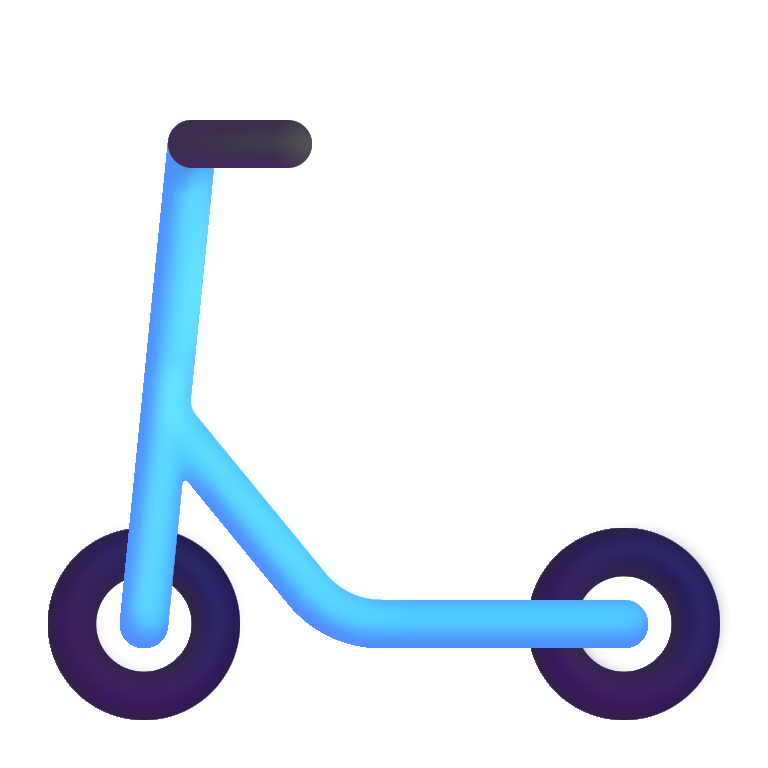
kick scooter color